Field crop: maize
Growth stage: 2
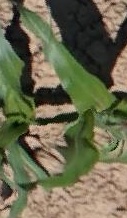
Species: maize